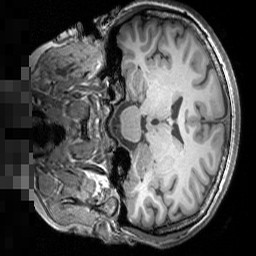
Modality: T1w
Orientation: coronal
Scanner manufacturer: siemens
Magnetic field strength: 3 T
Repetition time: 1.5 s
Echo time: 0.00291 s